Question: I have the following chart where I have a 'Scope' line and 'Total Effort Done' line and dotted trendlines for each of them. I am using <URL> for the trendlines.
The objective is to extend the dotted trend lines and find the date (x-Axis value) at which these two lines will meet at the right side (if it's possible and not too far away). How can I do that?

Code: <URL>
'''
$(function () {
var data1 = [
[Date.UTC(2013, 4, 28), 40],
[Date.UTC(2013, 5, 26), 40],
[Date.UTC(2013, 5, 29), 48],
[Date.UTC(2013, 7, 21), 48]
];
var data2 = [
[Date.UTC(2013, 4, 28), 0],
[Date.UTC(2013, 5, 10), 20],
[Date.UTC(2013, 5, 19), 22],
[Date.UTC(2013, 5, 20), 24],
[Date.UTC(2013, 5, 30), 26],
[Date.UTC(2013, 6, 1), 28],
[Date.UTC(2013, 7, 21), 30]
];
var chart_linear = new Highcharts.Chart({
chart: {
renderTo: 'container'
},
colors: ['#912120', '#C00402', '#115DA9', '#115DA9'],
xAxis: {
type: 'datetime',
gridLineWidth: 1,
gridLineDashStyle: 'shortdot'
},
yAxis: {
min: 0,
gridLineDashStyle: 'shortdot'
},
plotOptions: {
series: {
marker: {
symbol: 'circle'
}
}
},
series: [{
name: 'Scope',
data: data1
}, {
name: 'Scope Change Trend',
type: 'line',
marker: {
enabled: false
},
dashStyle: 'longDash',
data: (function () {
return fitData(data1).data;
})()
}, {
name: 'Total Effort Done',
data: data2
}, {
name: 'Velocity',
type: 'line',
marker: {
enabled: false
},
dashStyle: 'longDash',
data: (function () {
return fitData(data2).data;
})()
}]
});
});
'''
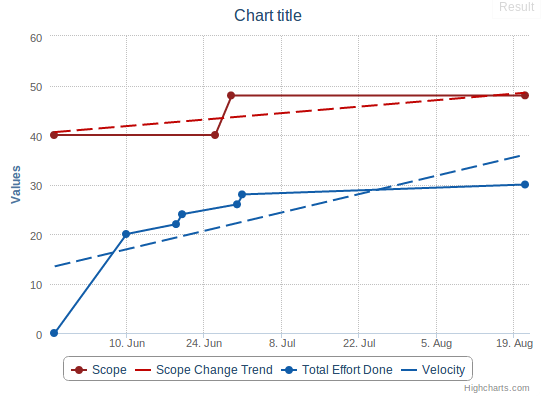
Answer: Thanks to the other two answers (especially John Kiernander's), I wrote my own library called <URL> that provides a function to find the intersection of two straight lines and also provides a function for generating trendlines out of a chart data.
With that library's getTrendlineData and getLineIntersectionData functions, you can do the following
Code:
'''
jQuery(function () {
var data1 = [
[Date.UTC(2013, 0, 1), 50],
[Date.UTC(2013, 0, 2), 58],
[Date.UTC(2013, 0, 3), 58],
[Date.UTC(2013, 0, 4), 58]
];
var data2 = [
[Date.UTC(2013, 0, 1), 0],
[Date.UTC(2013, 0, 2), 12],
[Date.UTC(2013, 0, 3), 18],
[Date.UTC(2013, 0, 4), 22]
];
var data1_t = getTrendlineData(data1).data;
var data2_t = getTrendlineData(data2).data;
var options = {
icptPoint: {
//name: 'Possible release date',
marker: {
enabled: true,
fillColor: '#003300',
lineColor: '#003300'
}
},
validateIntersection: function(icptX, icptY) {
// Don't connect the lines if the intersection point is
// to the left of the chart
if (icptX < data1_t[0][0] || icptX < data2_t[0][0]) {
return false;
}
}
};
var forecast = getLineIntersectionData(data1_t, data2_t, options);
var chart_linear = new Highcharts.Chart({
chart: {
renderTo: 'container'
},
colors: ['#990000', '#4679BD', '#990000', '#4679BD'],
xAxis: {
type: 'datetime',
gridLineWidth: 1,
gridLineDashStyle: 'shortdot'
},
yAxis: {
min: 0,
gridLineDashStyle: 'shortdot'
},
title: {
text: 'Estimating release date'
},
series: [{
name: 'Total issues',
data: data1
}, {
name: 'Closed issues',
data: data2
}, {
name: 'Total issues trend',
//getLineIntersectionData() may return undefined if lines can not intersect
data: forecast && forecast.line1_data || data1_t,
marker: {
enabled: false
},
dashStyle: 'longDash'
}, {
name: 'Closed issues trend',
data: forecast && forecast.line2_data || data2_t,
marker: {
enabled: false
},
dashStyle: 'longDash',
}]
});
'''
Output:

Live demo: <URL>
Thanks a lot John Kiernander for the example that provided the groundwork for the library!